Question: I would like to write 'q=0.1 A' inside a textbox in a plot that I have made using code. I am using Matlab. I have written the following:
'''
str={'q=0.1$\AA$'};
annotation('textbox',...
[0.45 0.8 0.2 0.1],...
'interpreter','latex','string',str,...
'fontsize',20,...
'fontname','times new roman',...
'edgecolor','none',...
'fitboxtotext','on');
'''
which yields:

The problem is that the <URL> it is producing is a bit weird. The circle at the top of the 'A' is very off. I have tried other options for ''fontname'', but the result is the same. Is there a way to get a proper angstrom symbol in Matlab?
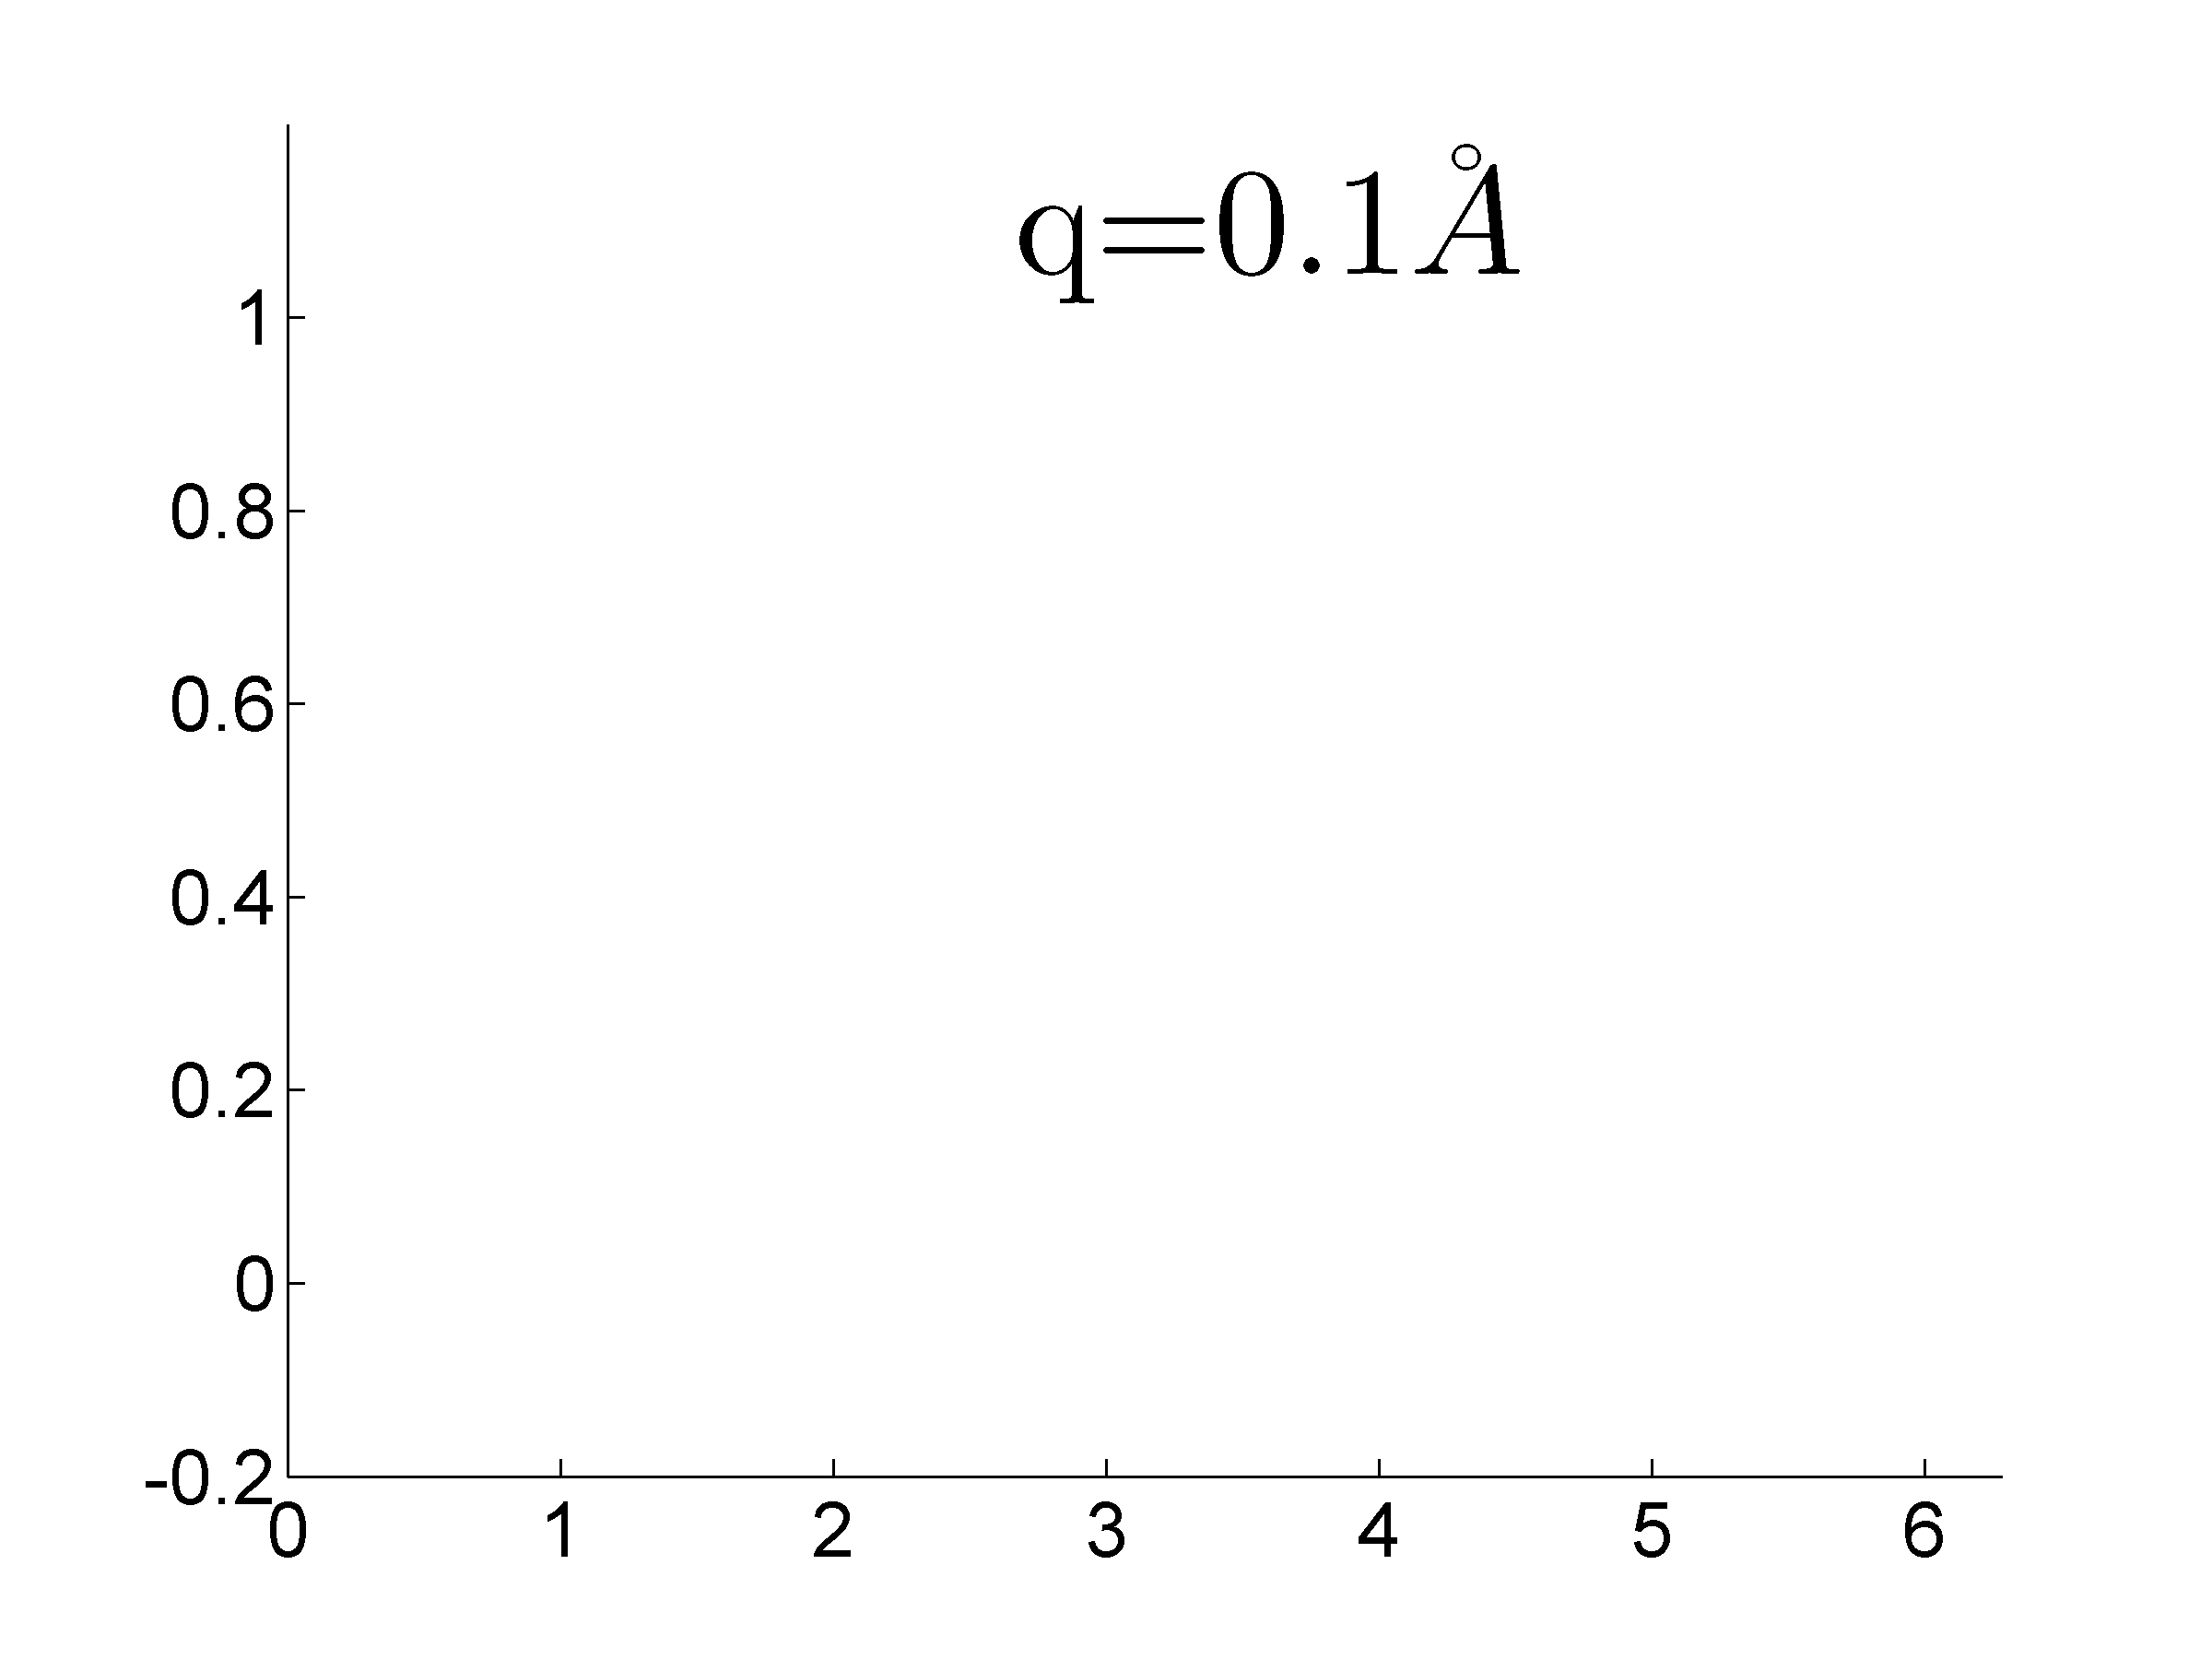
Answer: This is more a LaTeX problem than a MATLAB problem. If you print '$\AA$' in a LaTeX document, it will look the same.
A workaround would be to remove the '$...$', as you don't need a math environment for '\AA':
'''
str={'q=0.1\AA'};
annotation('textbox',...
[0.45 0.8 0.2 0.1],...
'interpreter','latex','string',str,...
'fontsize',20,...
'fontname','times new roman',...
'edgecolor','none',...
'fitboxtotext','on');
'''
In my opinion, the result looks much better: